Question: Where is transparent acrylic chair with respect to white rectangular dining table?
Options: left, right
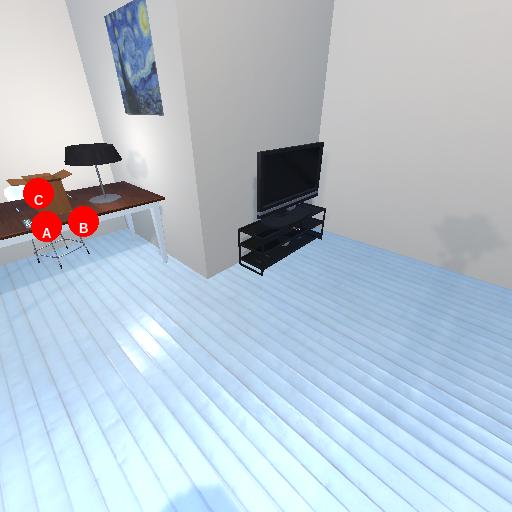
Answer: left